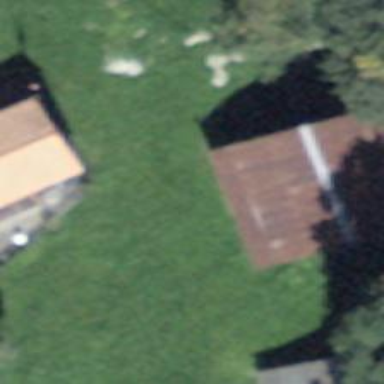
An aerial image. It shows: Barn.